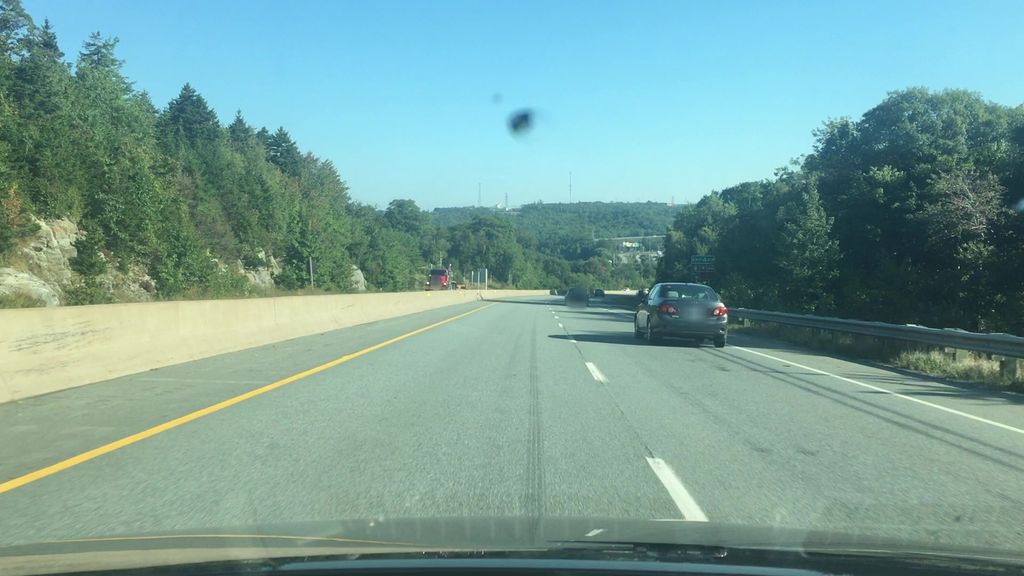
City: halifax